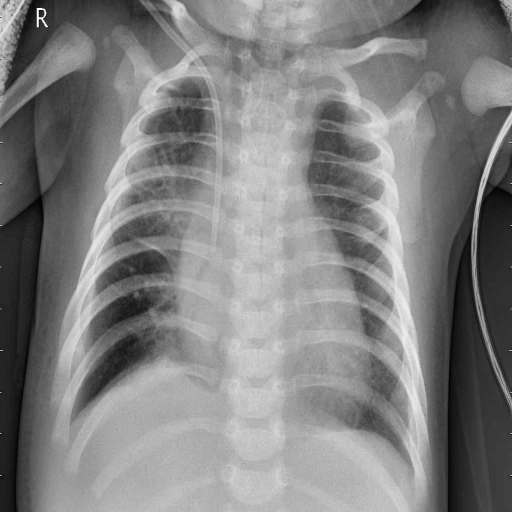
Finding: PNEUMONIA